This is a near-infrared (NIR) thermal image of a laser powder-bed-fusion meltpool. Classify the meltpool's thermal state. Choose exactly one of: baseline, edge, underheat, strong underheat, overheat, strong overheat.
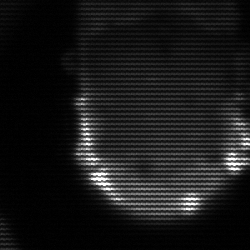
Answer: baseline